Question: i need your help with my textbox placeholder display, for Opera and Firefox.
The letters do not display fully when i type into the box. This does not occur in Google Chrome.
It currently looks like this

'''
.Input_Text {
border: none !;
outline: none;
font-size: 15px;
margin: 5px 5px 5px 0px;
width: 195px;
height: 5px;
color: black;
opacity: 0.6;
padding: 10px 10px;
border-radius: 5px;
font-family: lucida grande;
margin-bottom: 5px;
}
'''
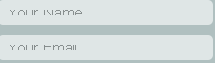
Answer: The height is messing with the code. You can set it with the padding property.